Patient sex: M
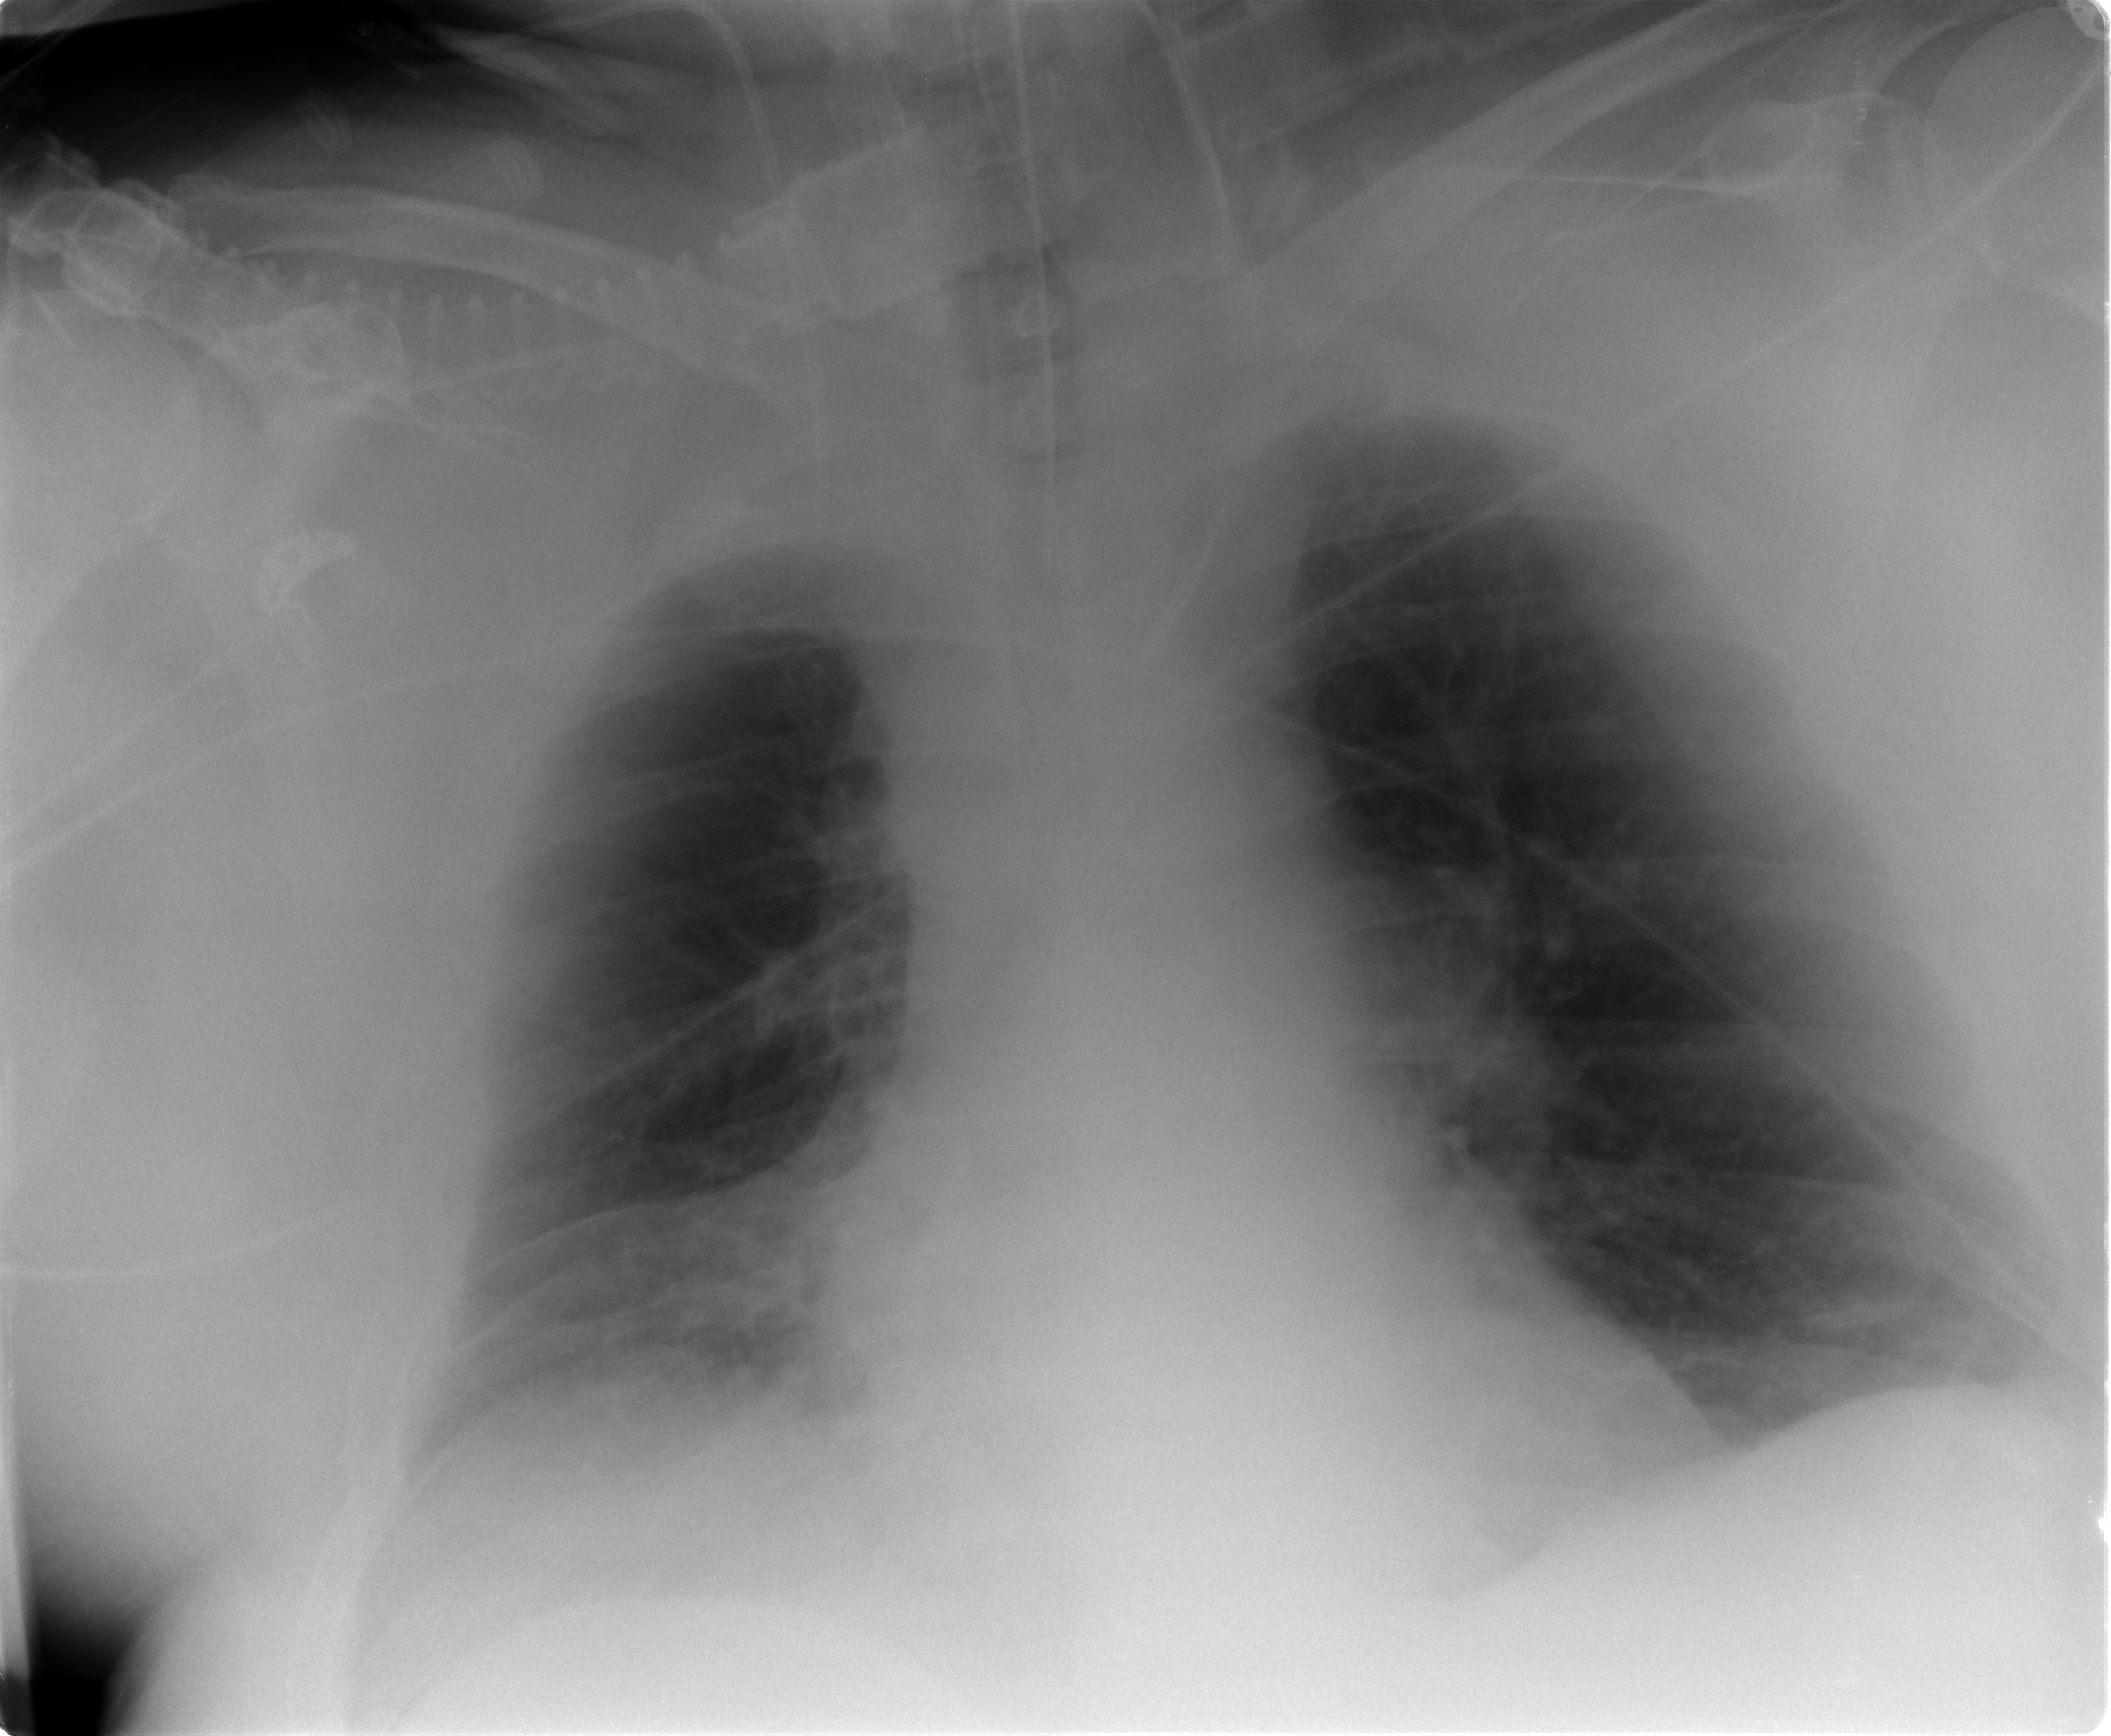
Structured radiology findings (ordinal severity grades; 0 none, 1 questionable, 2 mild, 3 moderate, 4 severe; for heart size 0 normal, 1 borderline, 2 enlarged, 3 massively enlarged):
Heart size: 0
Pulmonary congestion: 0
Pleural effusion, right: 0
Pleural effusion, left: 0
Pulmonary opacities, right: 0
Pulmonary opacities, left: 0
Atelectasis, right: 2
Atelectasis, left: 1